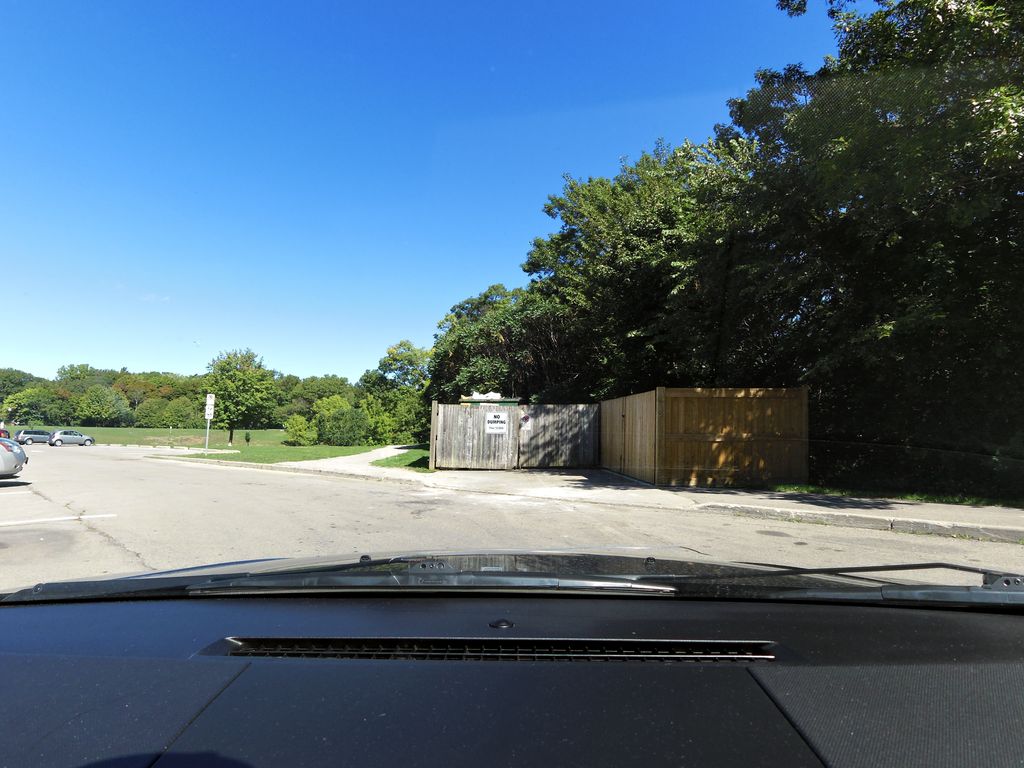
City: hamilton